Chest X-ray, PA view. Patient: 22 years old, sex M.
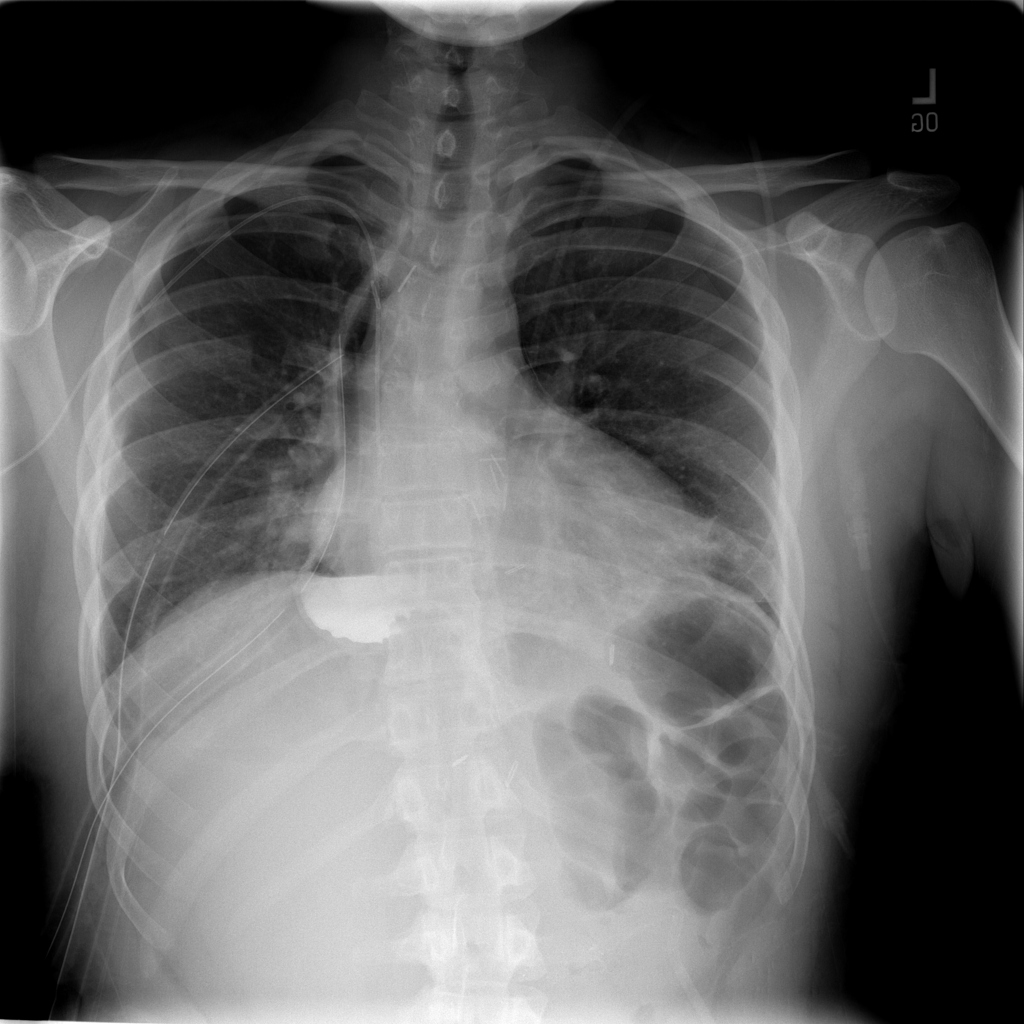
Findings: No Finding